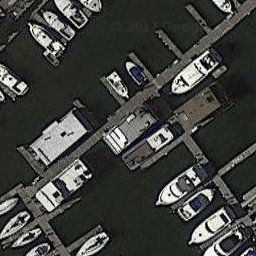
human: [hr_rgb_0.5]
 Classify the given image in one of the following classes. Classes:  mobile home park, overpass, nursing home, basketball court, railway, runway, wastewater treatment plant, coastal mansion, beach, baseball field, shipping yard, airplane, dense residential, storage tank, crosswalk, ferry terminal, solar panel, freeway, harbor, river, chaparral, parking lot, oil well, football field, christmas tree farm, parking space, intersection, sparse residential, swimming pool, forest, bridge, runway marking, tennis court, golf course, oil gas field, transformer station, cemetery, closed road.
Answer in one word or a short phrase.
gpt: harbor